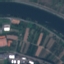
Land use / land cover class: River